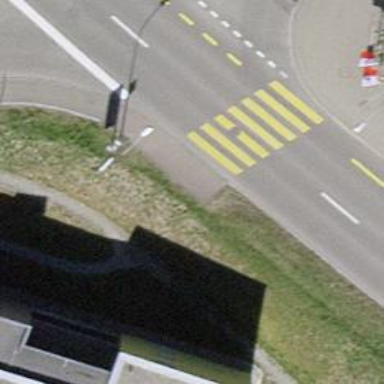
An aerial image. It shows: Uncontrolled road crossing with markings.